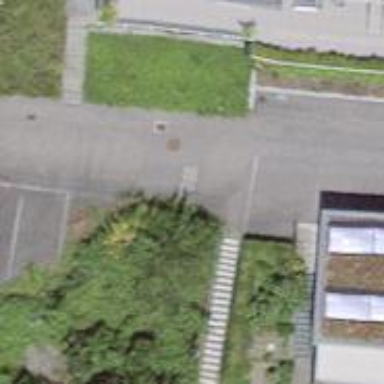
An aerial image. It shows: Set of steps on the road.